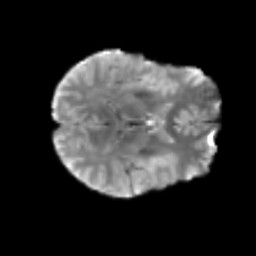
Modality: T2w
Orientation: axial
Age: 47
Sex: male
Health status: healthy
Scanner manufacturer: siemens
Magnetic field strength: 3 T
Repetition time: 3.6 s
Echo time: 0.0964 s